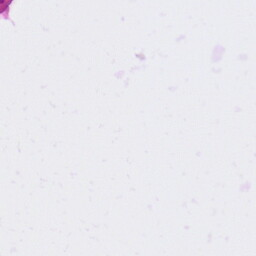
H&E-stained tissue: Colon